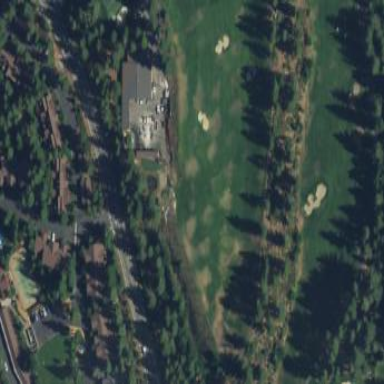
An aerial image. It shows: Rough area on grassy golf course.